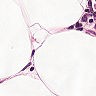
Metastatic tissue present: no